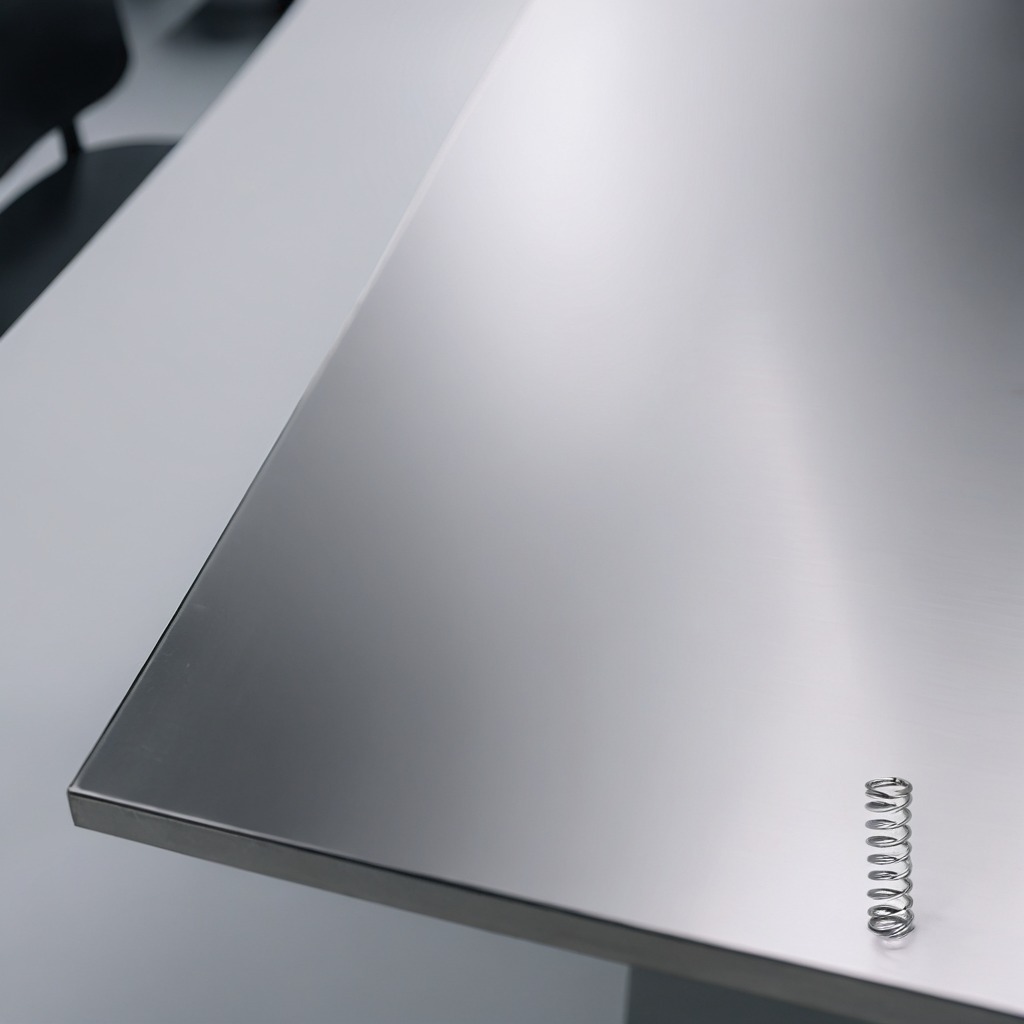
A coiled metal spring is lying on the stainless steel table in a high-end prototyping lab.